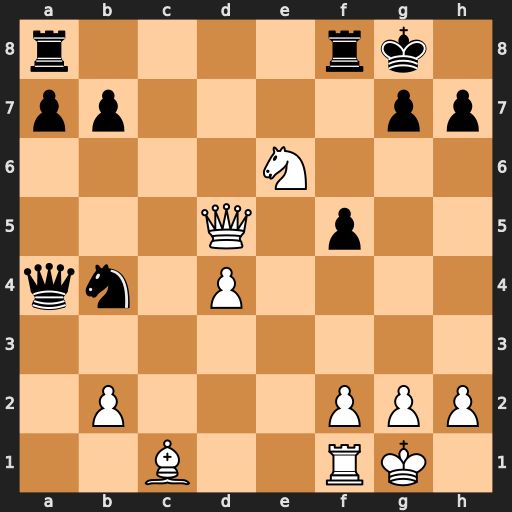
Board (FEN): r4rk1/pp4pp/4N3/3Q1p2/qn1P4/8/1P3PPP/2B2RK1
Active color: w
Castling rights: -
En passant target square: -
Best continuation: Qxb7 Qd7 Qxd7